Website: apple
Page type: payment
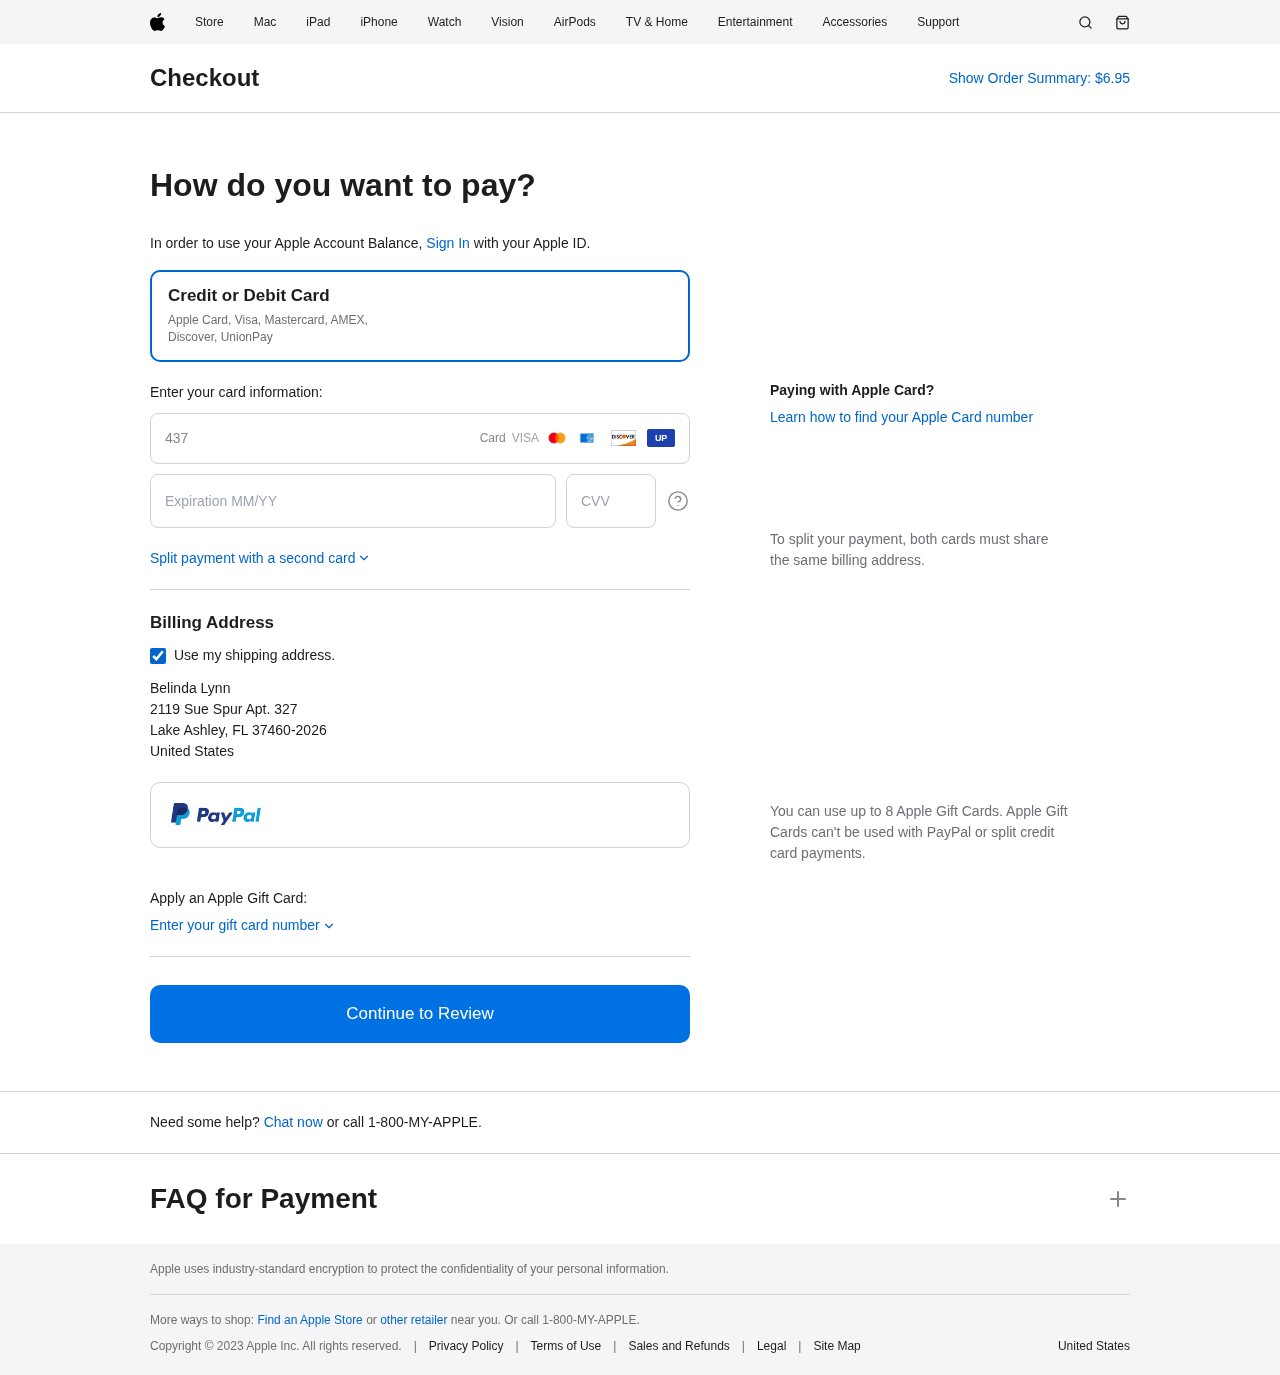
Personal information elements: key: PII_CARD_CVV
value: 858
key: PII_CARD_EXPIRY
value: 12/27
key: PII_CARD_NUMBER
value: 4377 9992 3588 9789
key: PII_COUNTRY
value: United States
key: PII_FULLNAME
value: Belinda Lynn
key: PII_STREET
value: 2119 Sue Spur Apt. 327
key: PII_CITY_STATE_ZIP
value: Lake Ashley, FL 37460-2026
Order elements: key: ORDER_TOTAL
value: $6.95